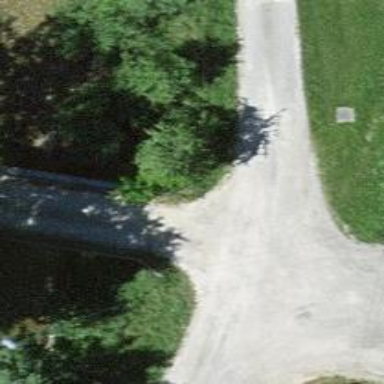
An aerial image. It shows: Track road on bridge.